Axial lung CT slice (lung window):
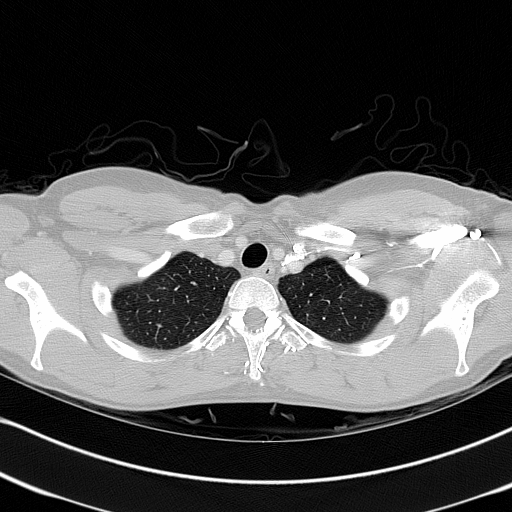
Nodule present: no